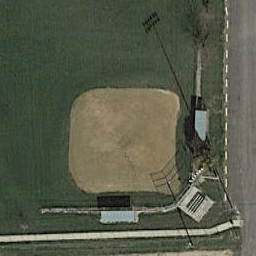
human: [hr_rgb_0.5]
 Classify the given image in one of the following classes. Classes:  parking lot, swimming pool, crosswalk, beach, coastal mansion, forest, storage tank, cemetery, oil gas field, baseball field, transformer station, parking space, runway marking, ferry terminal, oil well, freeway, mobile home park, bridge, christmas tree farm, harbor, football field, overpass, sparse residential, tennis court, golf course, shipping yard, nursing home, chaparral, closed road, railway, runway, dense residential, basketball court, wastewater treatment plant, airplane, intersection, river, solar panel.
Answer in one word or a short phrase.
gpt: baseball field